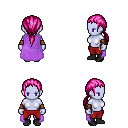
a pixel art fantasy rpg character, female body template, dark elf, purple skin, lavender cape, red pants, pink ponytail hairstyle, leather bracers, black shoes, four views (front, back, left, right), 2x2 character sprite sheet, small pixel art, hard edges, no anti-aliasing